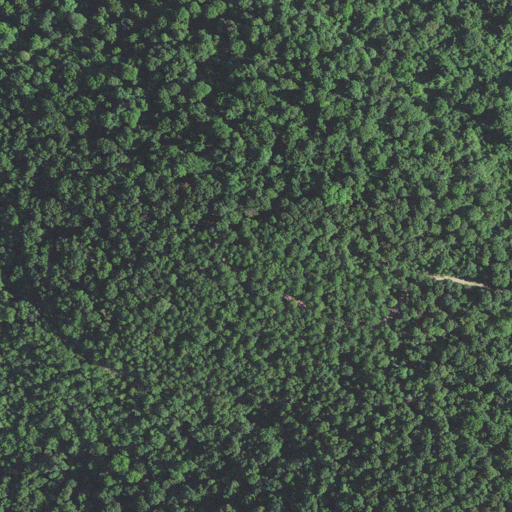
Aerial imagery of mountain in Arkansas named Cleveland Knob containing deciduous forest, mixed forest, open development, and evergreen forest